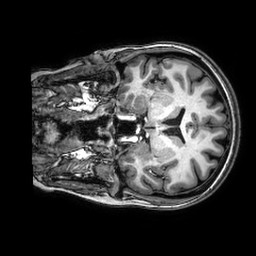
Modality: T1w
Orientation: coronal
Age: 28
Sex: female
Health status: healthy